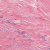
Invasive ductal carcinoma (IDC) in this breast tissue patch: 0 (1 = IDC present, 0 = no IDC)